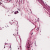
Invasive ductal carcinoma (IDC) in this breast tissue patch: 0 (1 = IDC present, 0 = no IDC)